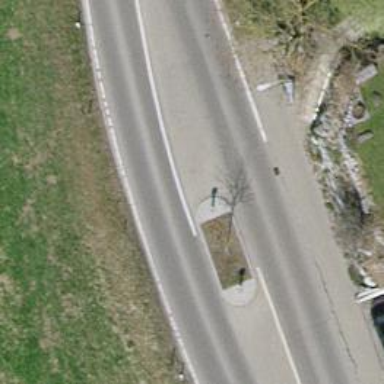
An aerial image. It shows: Primary road with asphalt surface.